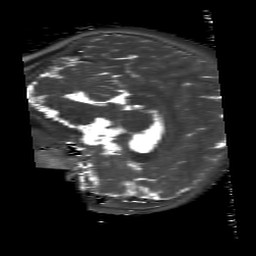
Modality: T2map
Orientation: sagittal
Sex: male
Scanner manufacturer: siemens
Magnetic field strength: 3 T
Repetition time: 4 s